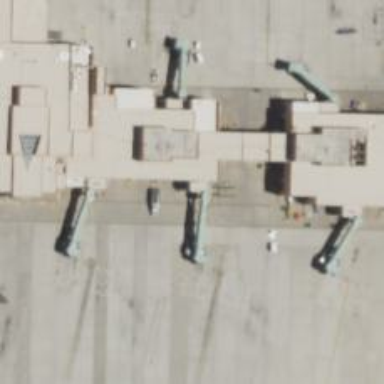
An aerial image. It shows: Airport gate.